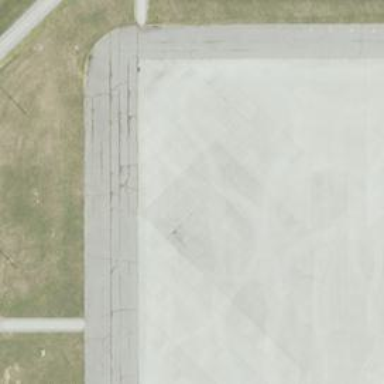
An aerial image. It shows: View of taxiway at the airport.